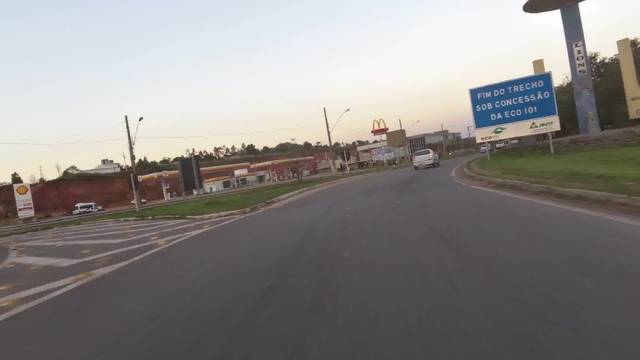
Region: Brazil
Coordinates: -20.628, -40.528